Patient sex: M
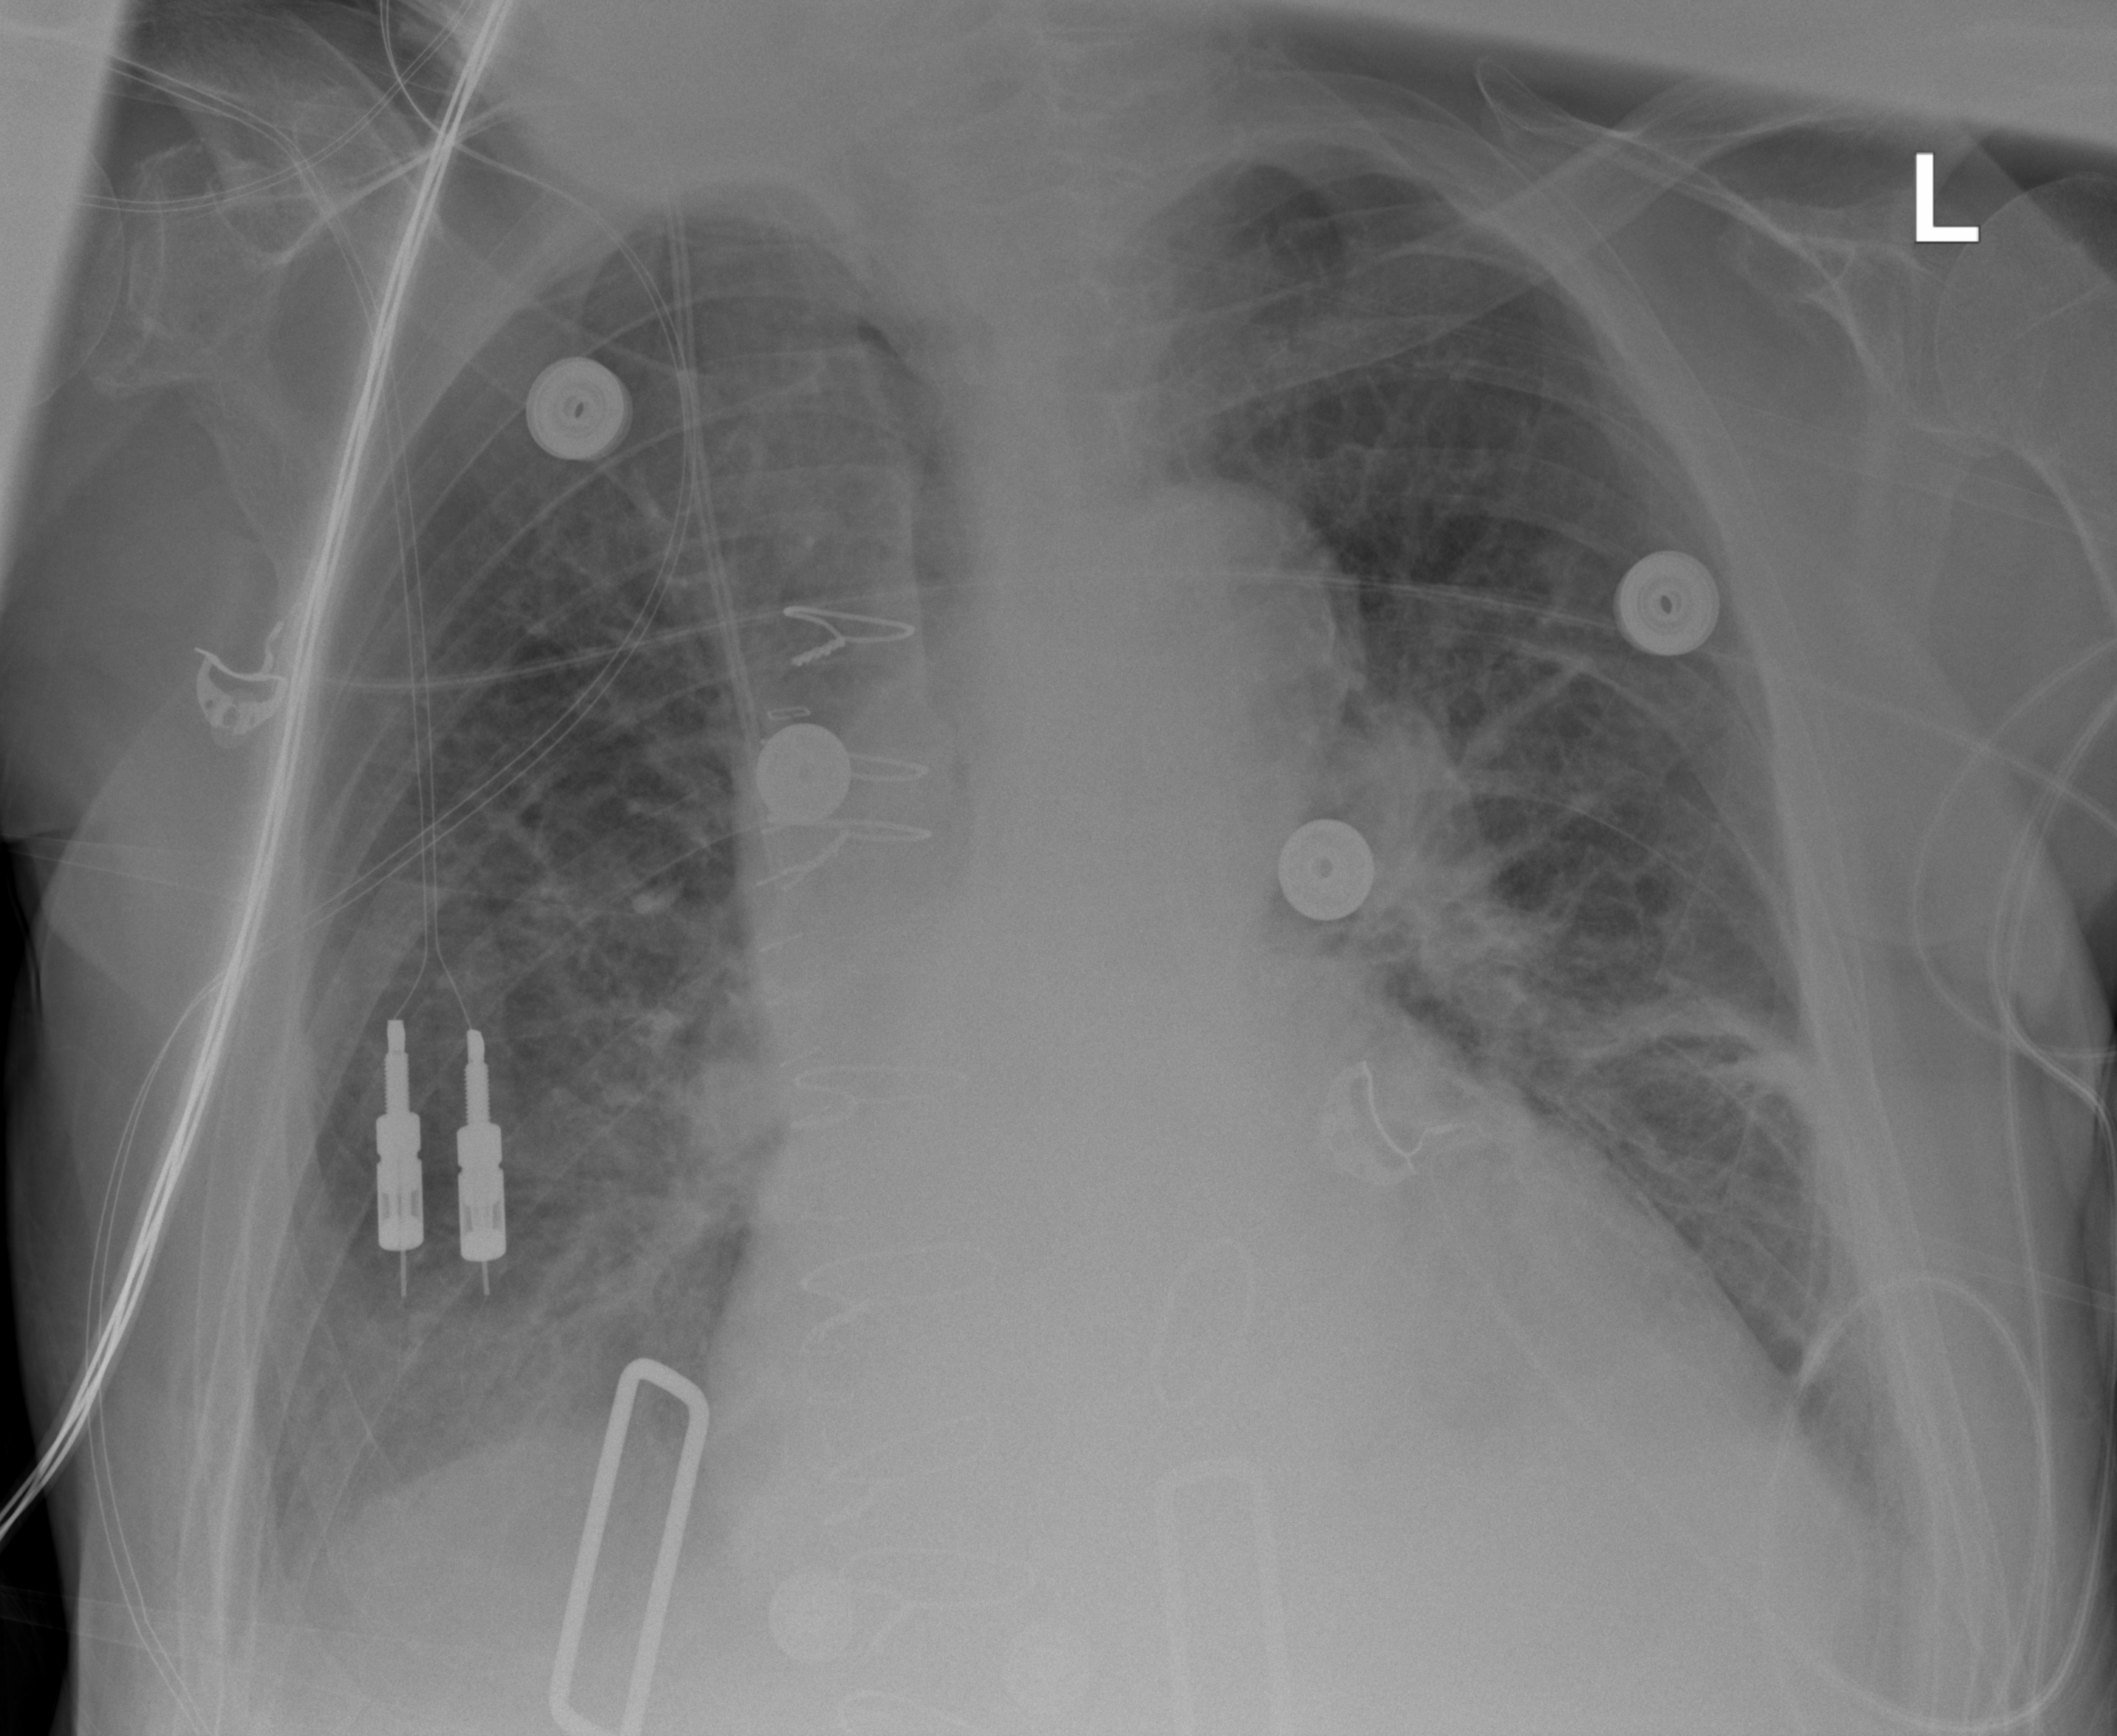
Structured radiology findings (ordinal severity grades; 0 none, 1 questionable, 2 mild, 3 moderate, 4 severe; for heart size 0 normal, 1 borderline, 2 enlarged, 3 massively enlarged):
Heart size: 2
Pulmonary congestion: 2
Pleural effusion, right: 2
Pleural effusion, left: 2
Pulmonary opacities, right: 2
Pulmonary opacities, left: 2
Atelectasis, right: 2
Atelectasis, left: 2